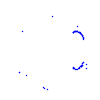
Particle: proton